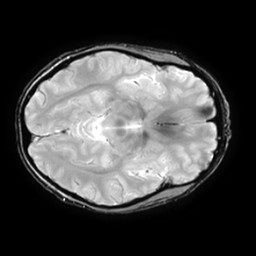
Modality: T2starw
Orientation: axial
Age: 29
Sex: female
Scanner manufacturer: ge
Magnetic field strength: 3 T
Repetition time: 0.65 s
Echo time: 0.02 s